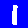
Digit: 1